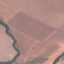
Label: AnnualCrop